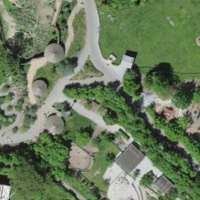
EUNIS habitat code: 53
Species observed at this site:
Calliteara pudibunda
Corvus frugilegus
Garrulus glandarius
Prunus spinosa
Ciconia ciconia
Populus tremula
Ranunculus repens
Salvia pratensis